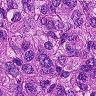
Metastatic tissue present: yes